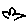
Label: bird